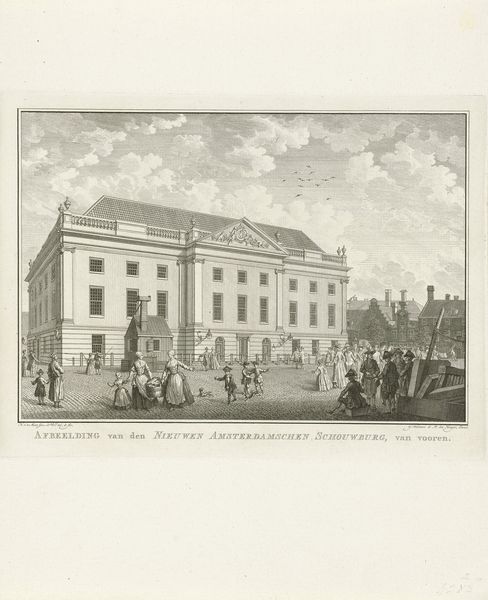
Titel: Nieuwe Schouwburg te Amsterdam, van voren
Künstler: Noach van der (II) Meer
Standort: Amsterdam
Institution: Rijksmuseum
Schlagwörter: himmel, wolken, frauen, menschen, stadt, fenster, zeichnung, gebäude, haus, hund, schloss, leute, architektur, mensch, vögel, hütte, rauch, kamin, kinder, balkon, schürze, fassade, giebel, platz, soldaten, inschrift, korb, vasen, kanone, balustrade, stich, illustration, risalit, portikus, lanzen, speer, amsterdam, amsrterdam, kindet